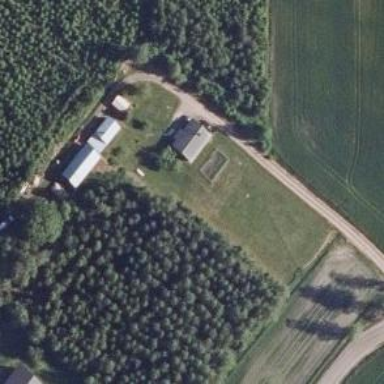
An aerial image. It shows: Farm.